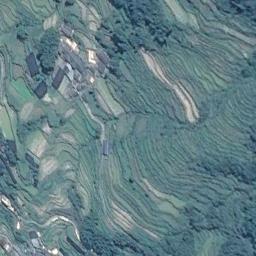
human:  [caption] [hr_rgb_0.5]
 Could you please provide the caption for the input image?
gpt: There is a terrace brimmed with water .

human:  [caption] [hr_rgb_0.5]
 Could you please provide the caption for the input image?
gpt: There are many green plants on the terrace .

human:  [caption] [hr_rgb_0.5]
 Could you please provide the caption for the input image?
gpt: The bare and green terrace is next to some trees .

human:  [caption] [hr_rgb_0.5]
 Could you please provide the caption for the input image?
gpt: A large layer of green terraced fields, The crops in the fields are lush like green forests .

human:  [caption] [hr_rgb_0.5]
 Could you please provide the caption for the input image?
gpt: There are some buildings among the green terraces .